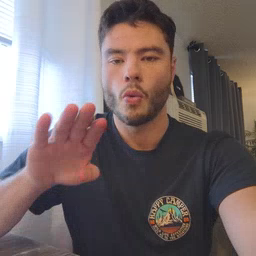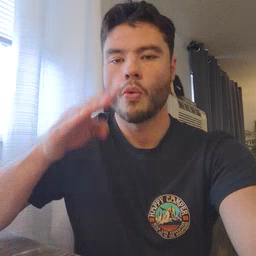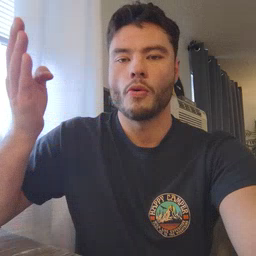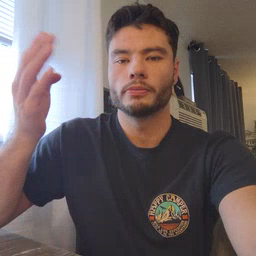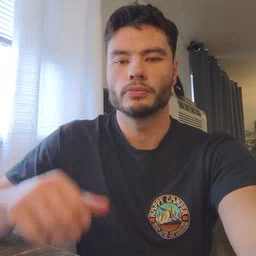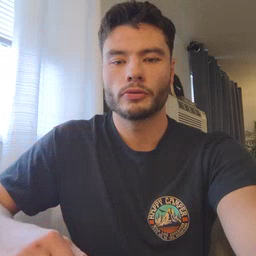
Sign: open